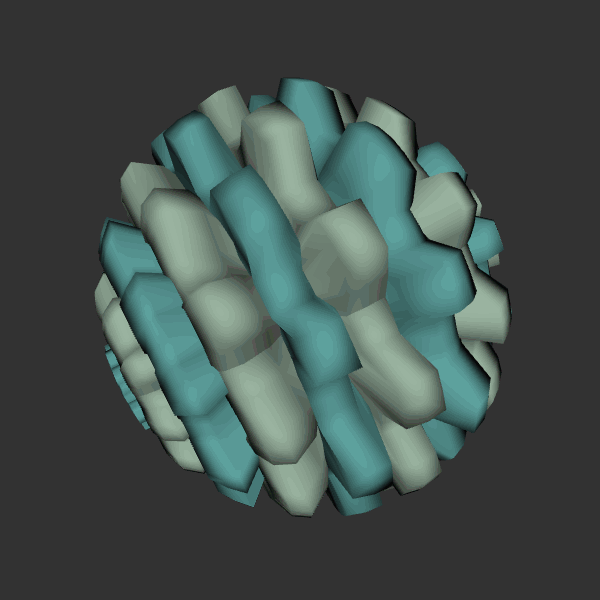
Background: dark